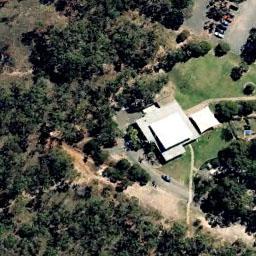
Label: sparse_residential